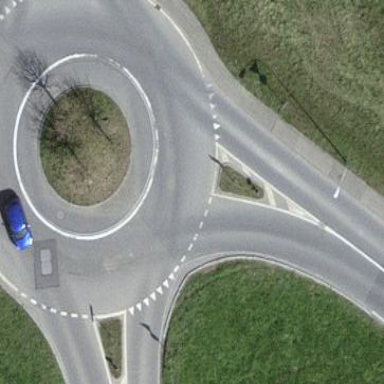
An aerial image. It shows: Tertiary road leading to roundabout.